Interaction volume radius: 5 \u00c5
Interaction volume height: 30 \u00c5
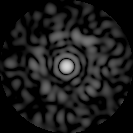
Disorder parameter: 0.8069